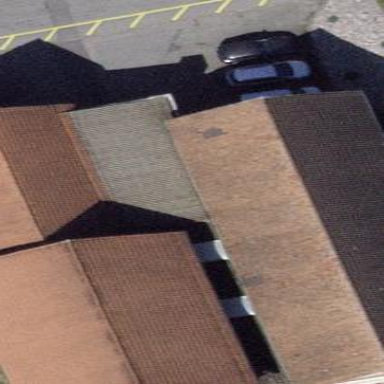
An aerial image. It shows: View of roof of building.